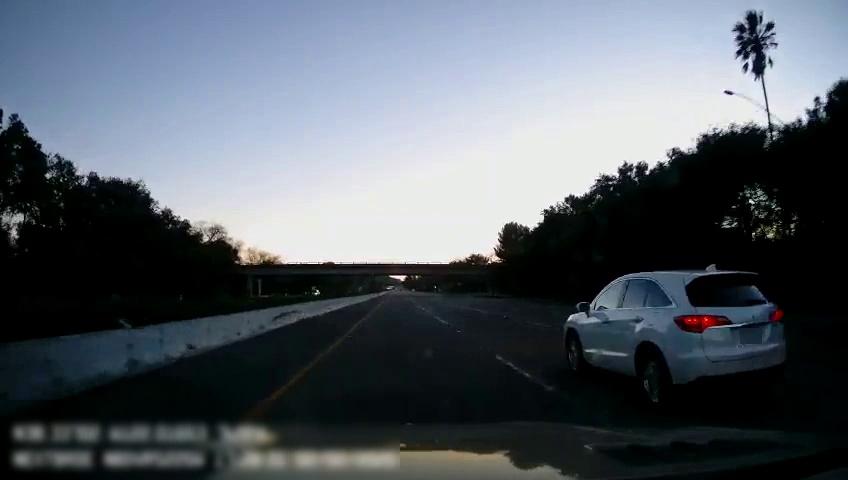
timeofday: Day
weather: Cloudy
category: Drivable Space
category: Vehicles | SUV
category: Lanes | Current Lane
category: Lanes | Current Lane
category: Lanes | Alternate Lane